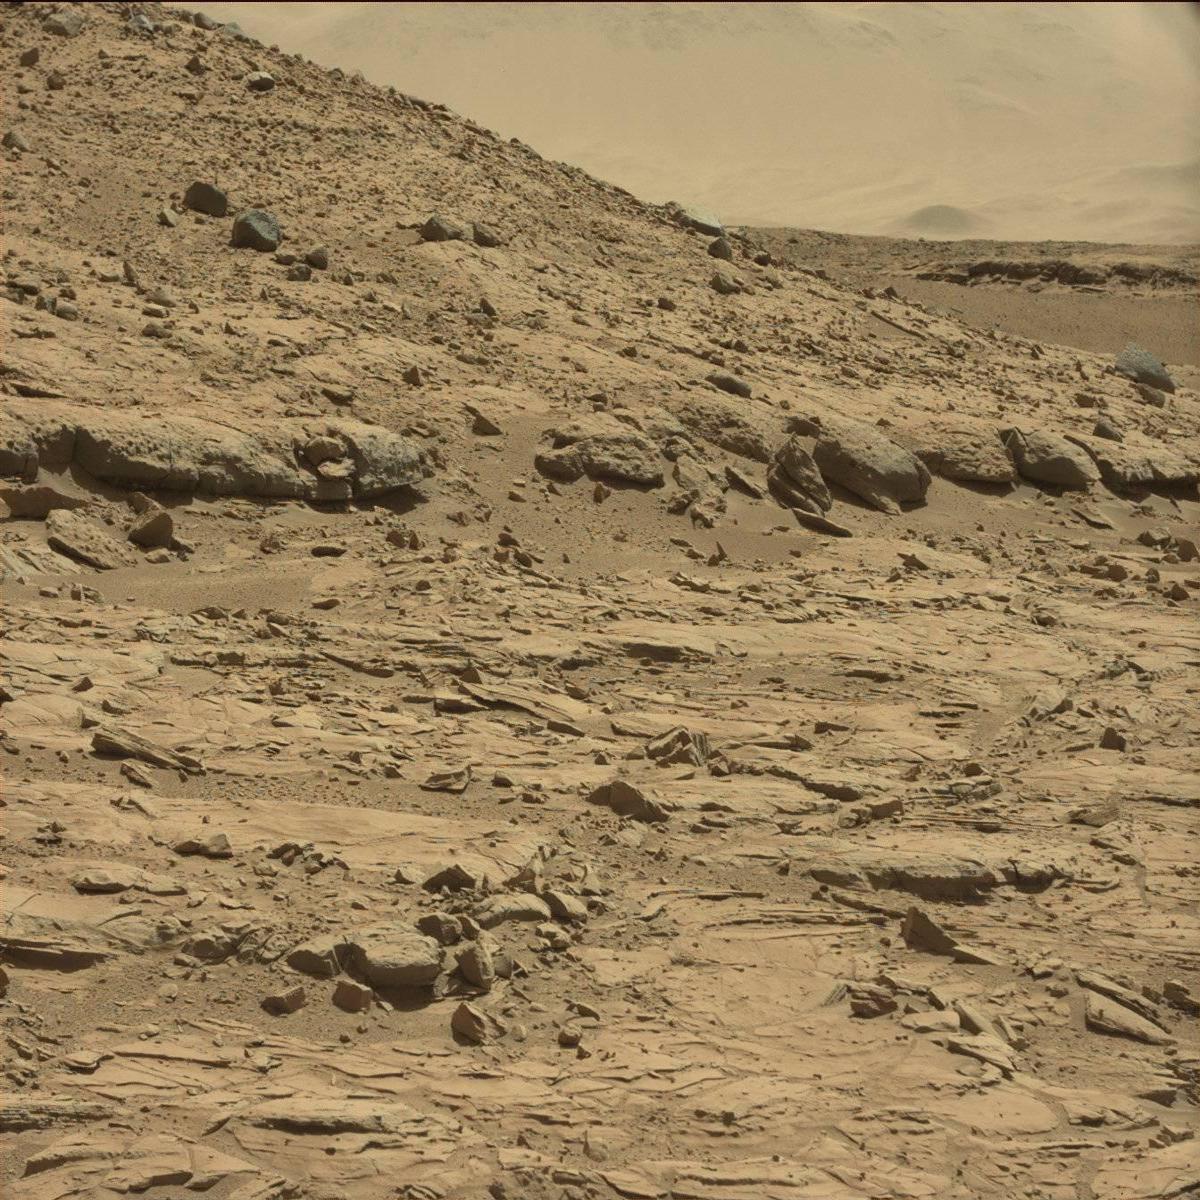
Terrain classes present: Bedrock, Ridge, Rock, Sand / Soil